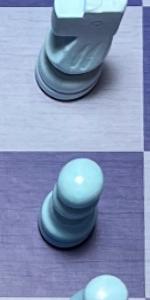
Label: Pawn_White